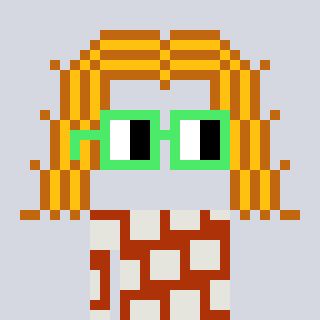
a pixel art character with square light green glasses, a hair-shaped head and a hotbrown-colored body on a cool background